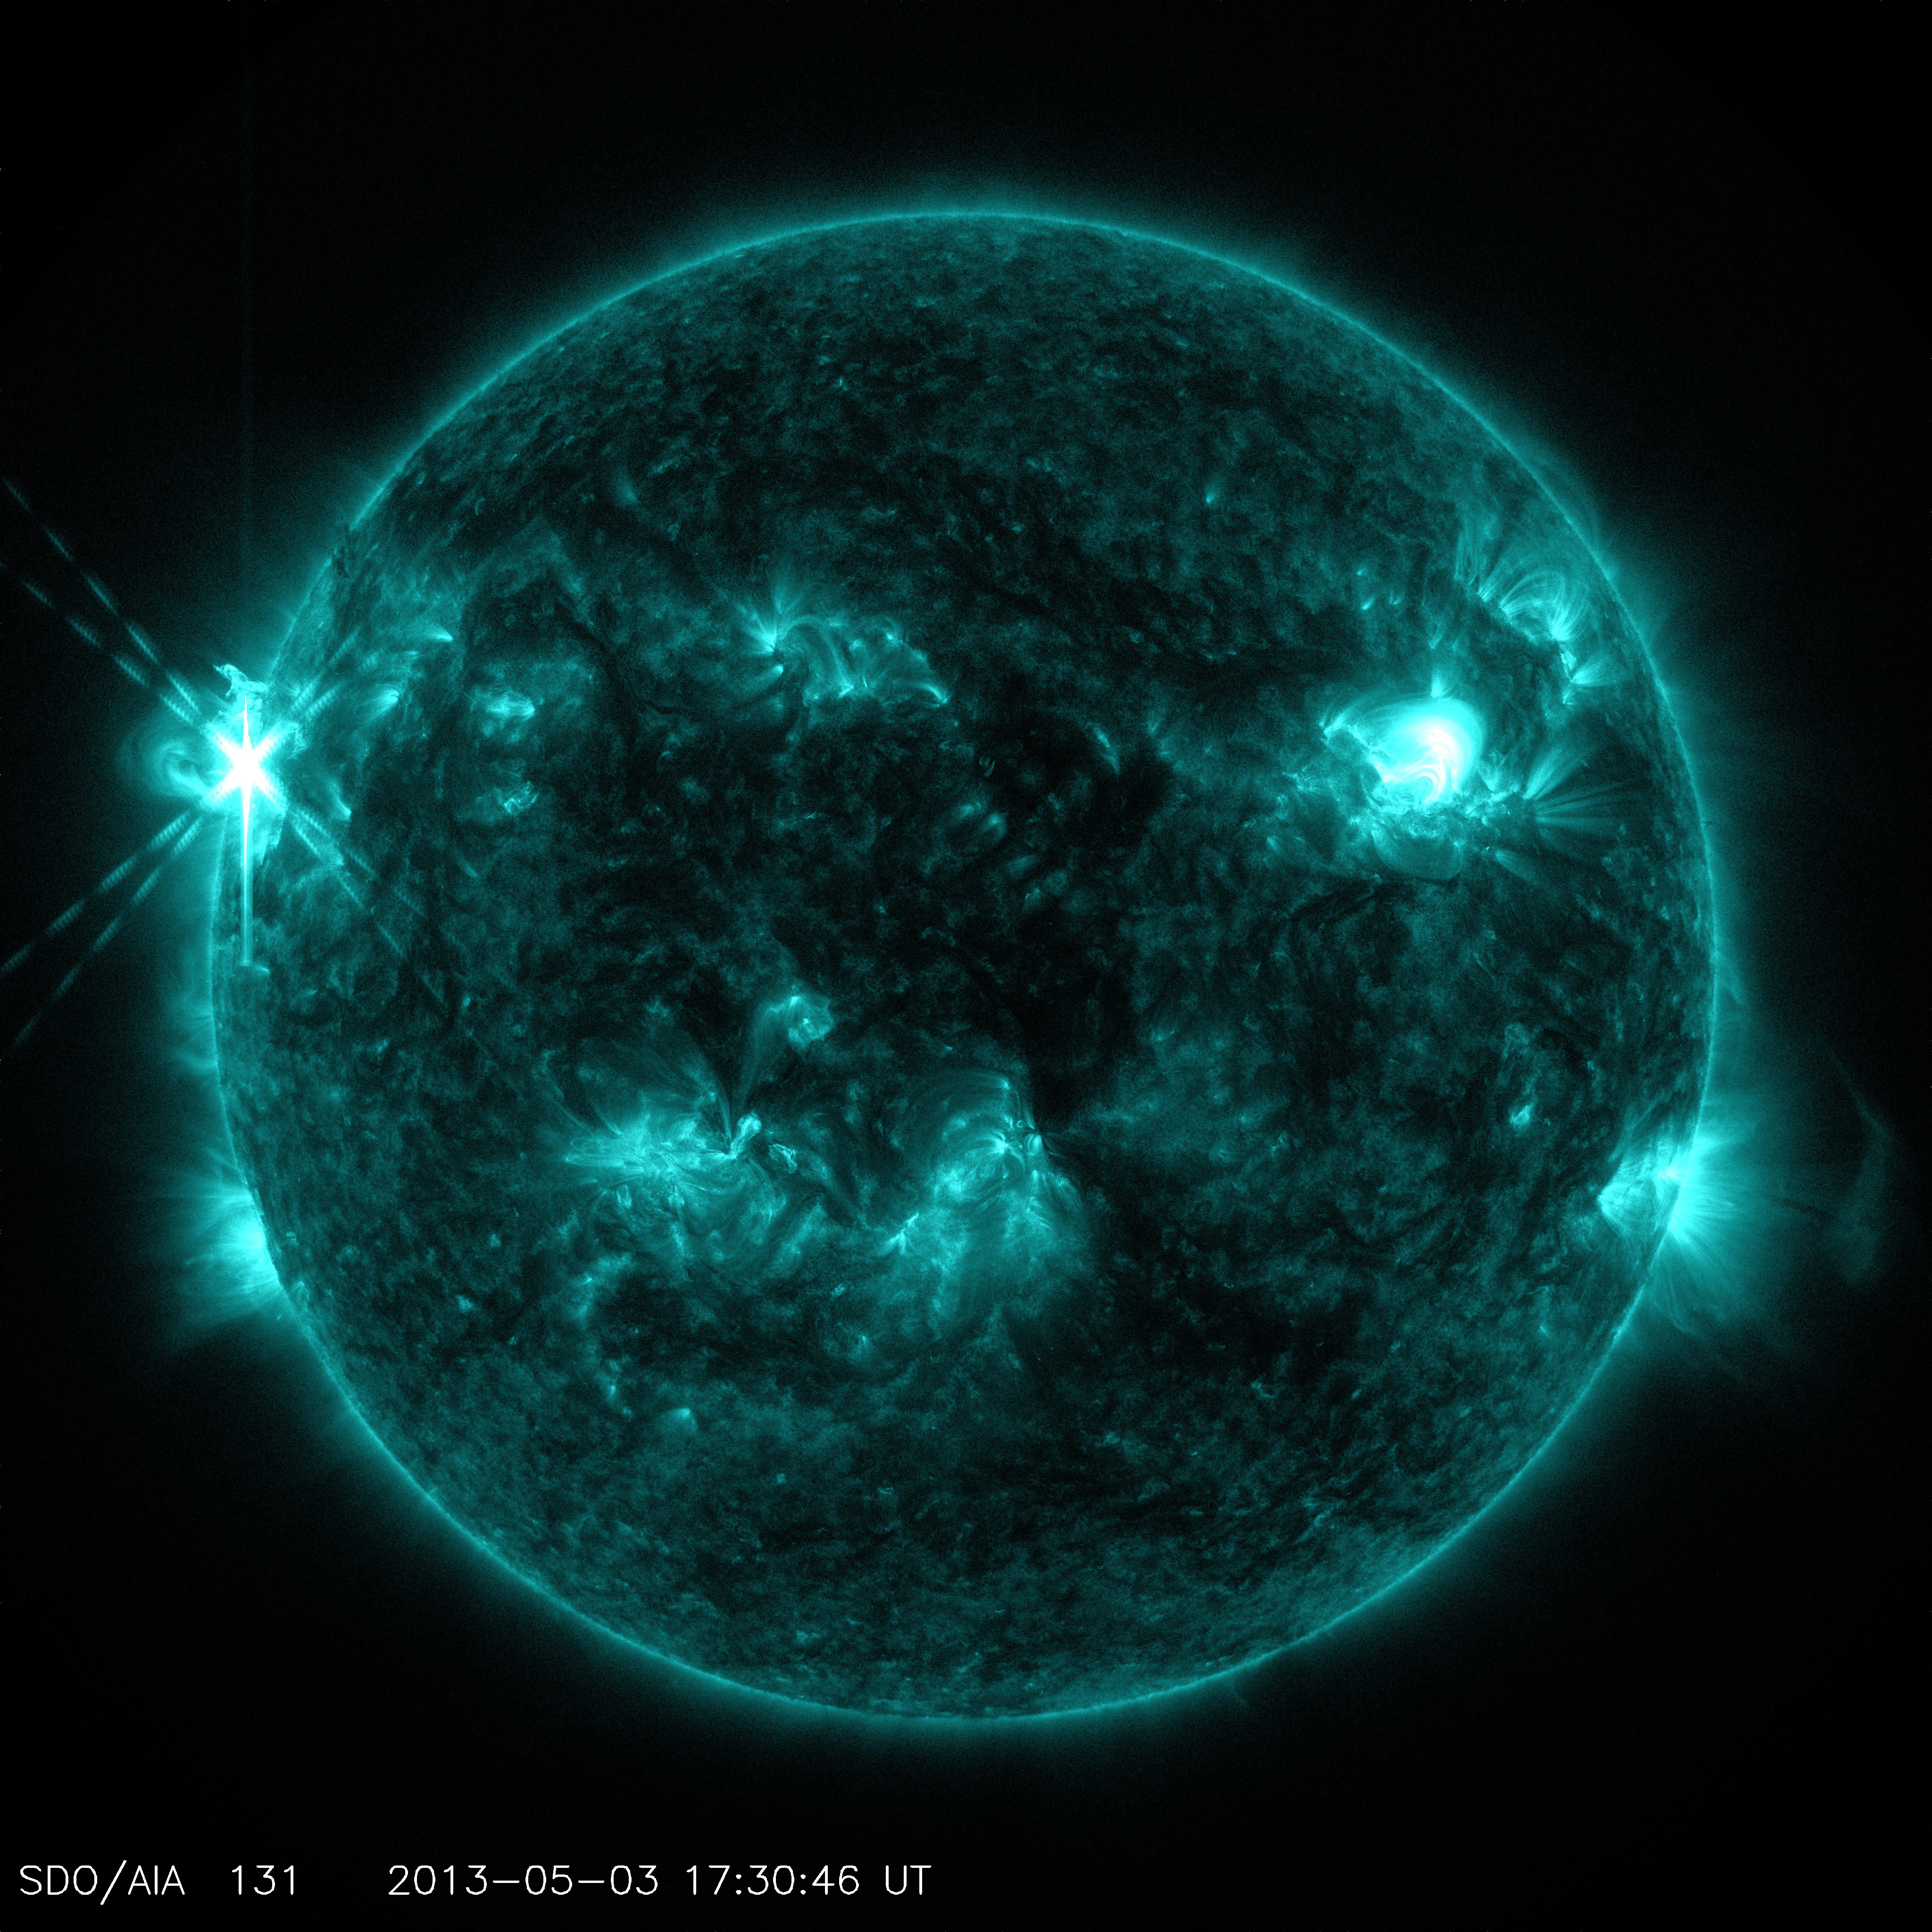
Sun Emits a Mid-Level Flare Sun Emits a Mid-Level Flare, sun, nasa, flare, sdo